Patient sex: M
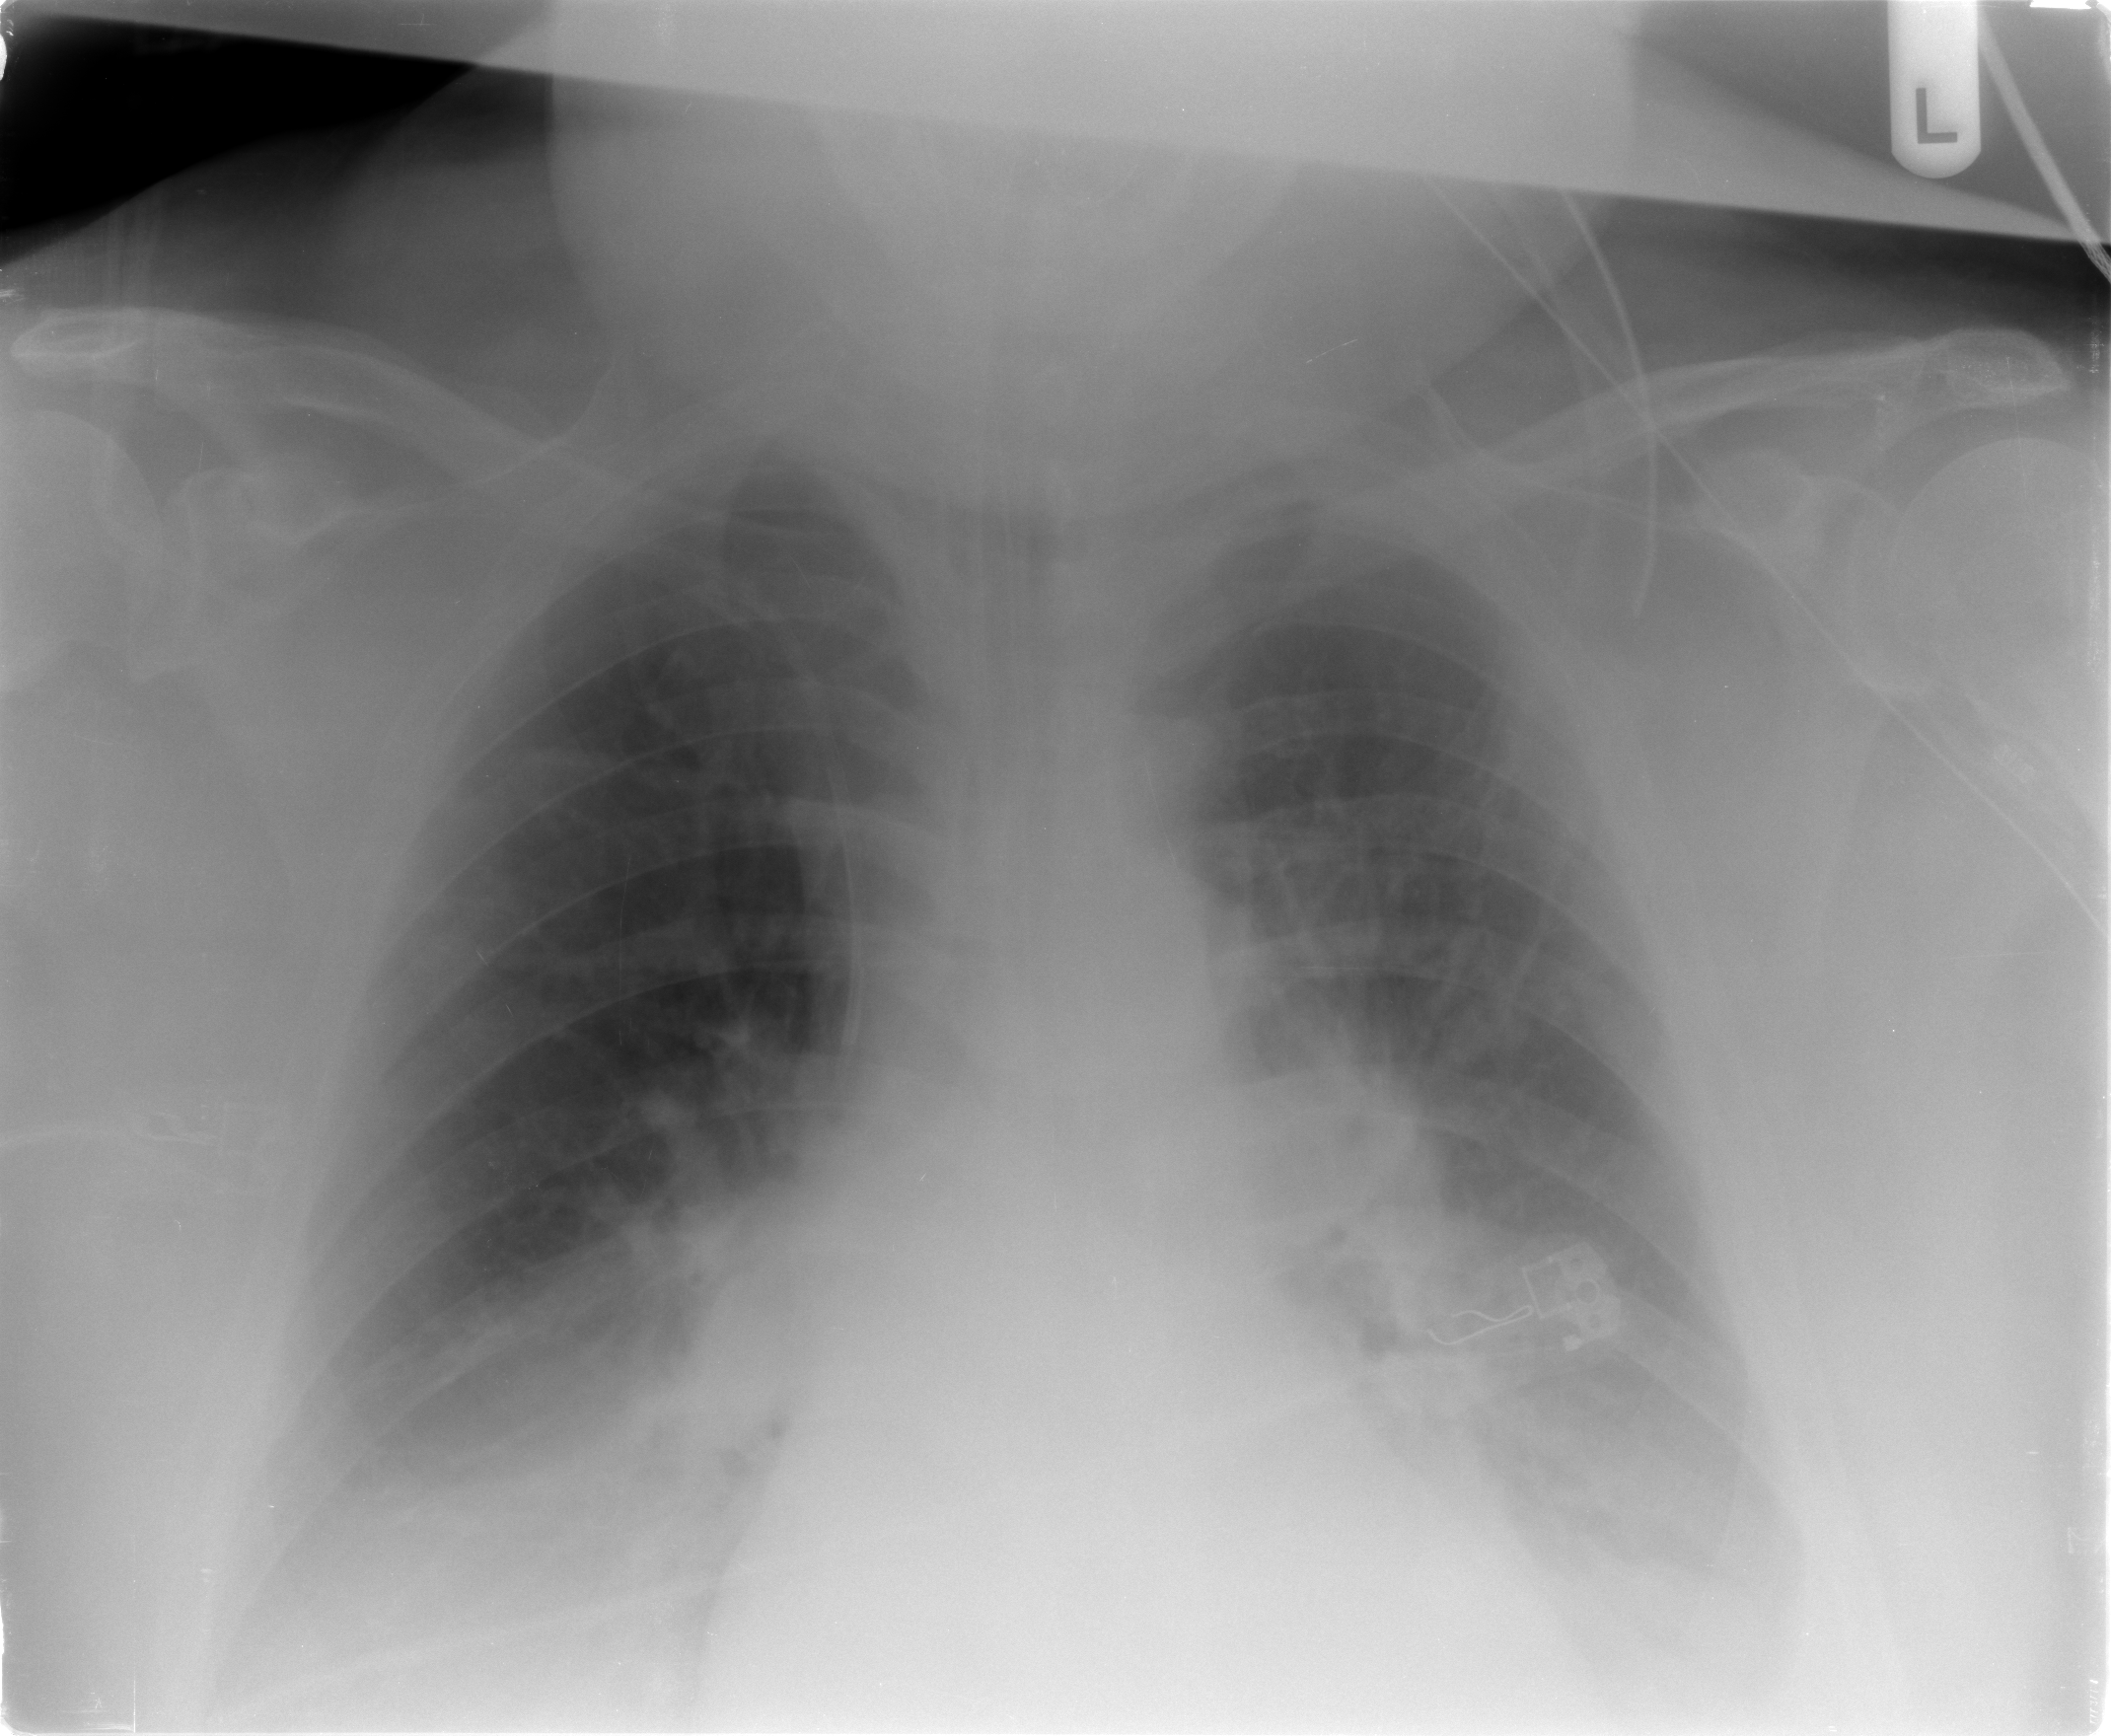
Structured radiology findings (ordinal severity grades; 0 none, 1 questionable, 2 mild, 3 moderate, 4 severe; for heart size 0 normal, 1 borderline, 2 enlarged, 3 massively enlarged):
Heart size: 2
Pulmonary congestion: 2
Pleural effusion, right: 3
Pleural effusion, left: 3
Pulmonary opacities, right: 1
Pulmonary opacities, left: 2
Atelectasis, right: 2
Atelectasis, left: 3